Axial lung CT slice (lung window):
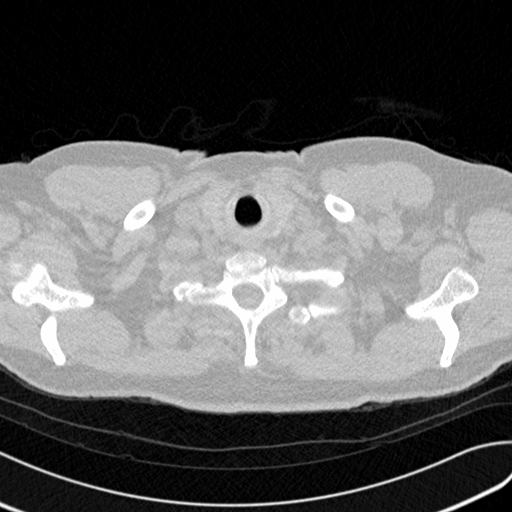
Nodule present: no